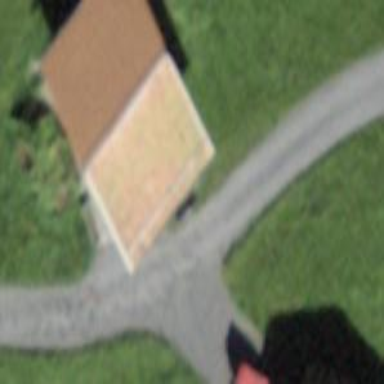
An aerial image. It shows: Rural barn.